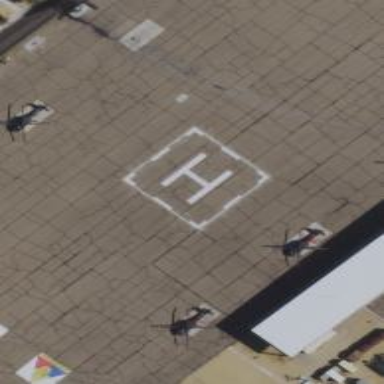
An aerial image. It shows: Image showing helipad at airport.